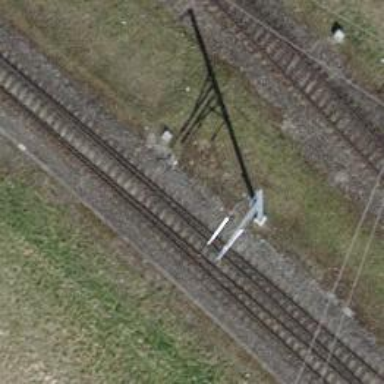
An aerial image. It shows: Railway switch.